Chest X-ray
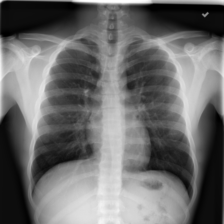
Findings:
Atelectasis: negative
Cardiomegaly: negative
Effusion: negative
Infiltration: negative
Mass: negative
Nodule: negative
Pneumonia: negative
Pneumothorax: negative
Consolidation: negative
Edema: negative
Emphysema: negative
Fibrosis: negative
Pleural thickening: negative
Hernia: negative